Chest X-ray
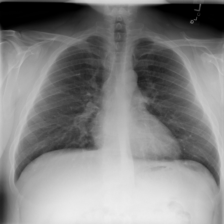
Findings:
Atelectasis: negative
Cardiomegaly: negative
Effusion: negative
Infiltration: negative
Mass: negative
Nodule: negative
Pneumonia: negative
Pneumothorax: negative
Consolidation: negative
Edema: negative
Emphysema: negative
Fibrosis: negative
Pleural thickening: negative
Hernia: negative